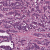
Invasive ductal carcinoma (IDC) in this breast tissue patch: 1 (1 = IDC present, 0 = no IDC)